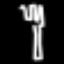
Label: fork